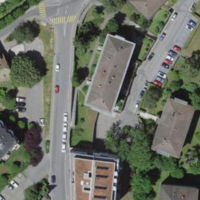
EUNIS habitat code: 55
Species observed at this site:
Viburnum tinus